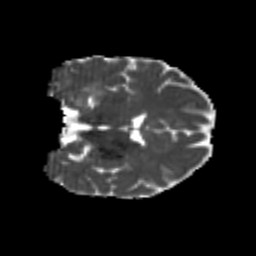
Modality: MD
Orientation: coronal
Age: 24
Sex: female
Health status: healthy
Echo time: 0.074 s